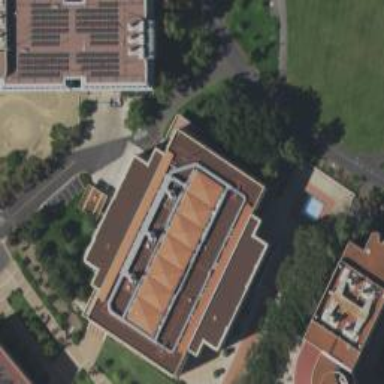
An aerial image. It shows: View of university building.